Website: bh-photo
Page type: customer-info-address
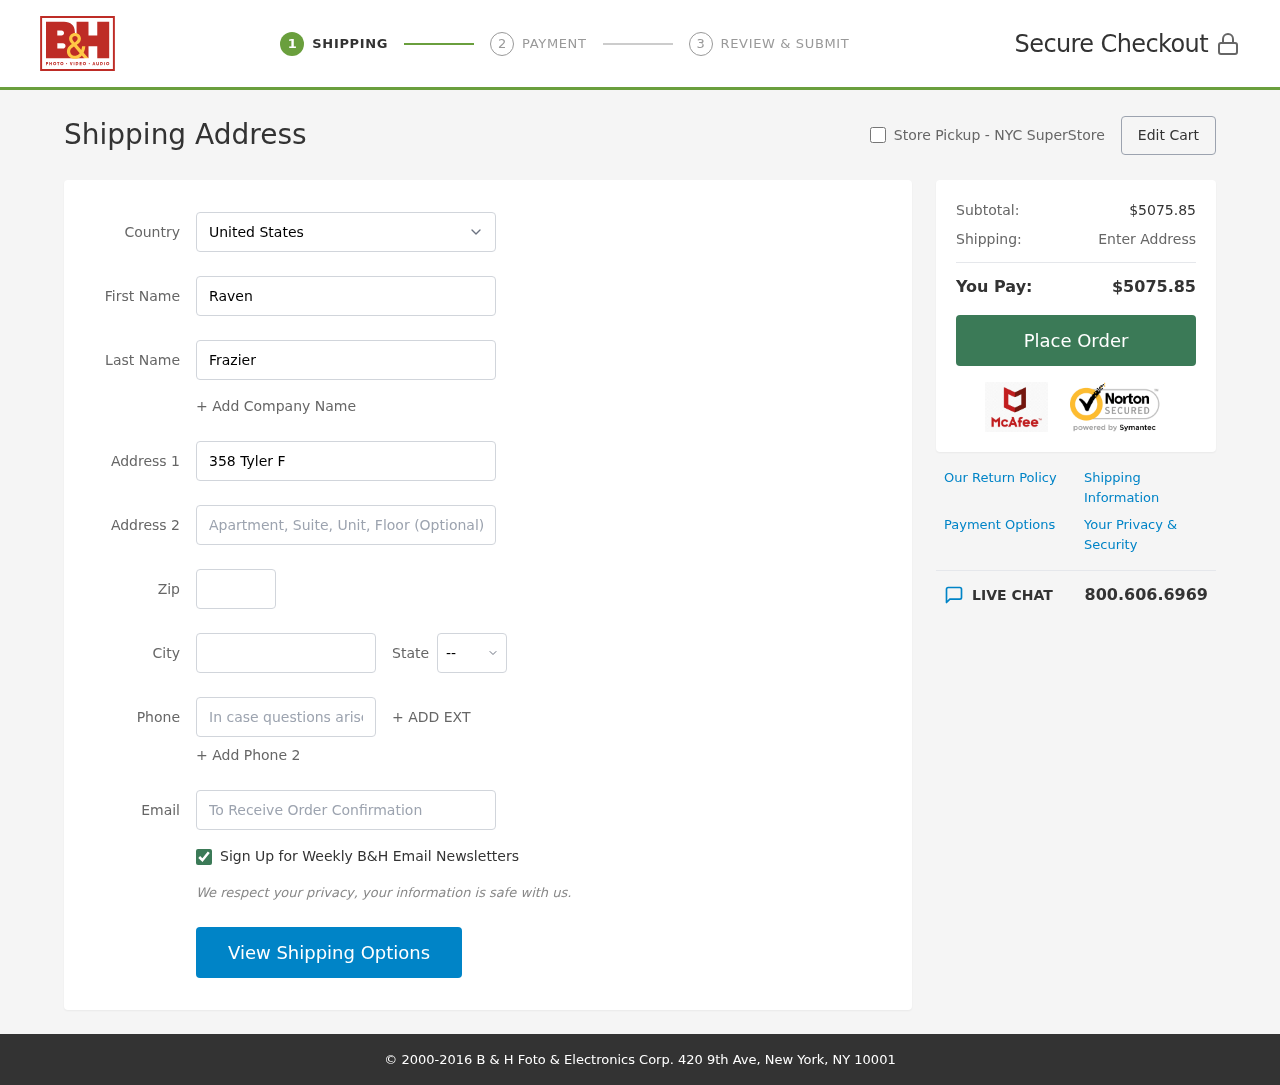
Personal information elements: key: PII_CITY
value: New Daniel
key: PII_COUNTRY
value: United States
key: PII_EMAIL
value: ravenfrazier@yahoo.com
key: PII_FIRSTNAME
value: Raven
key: PII_LASTNAME
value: Frazier
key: PII_PHONE
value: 8348208164
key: PII_POSTCODE
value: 99569
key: PII_STATE_ABBR
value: AS
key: PII_STREET
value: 358 Tyler Ford Suite 355
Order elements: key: ORDER_SUBTOTAL
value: $5075.85
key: ORDER_TOTAL
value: $5075.85